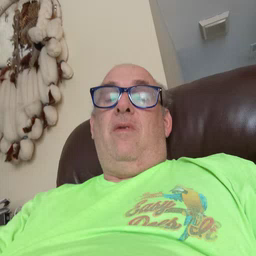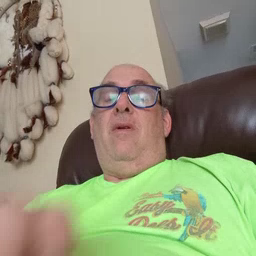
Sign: police